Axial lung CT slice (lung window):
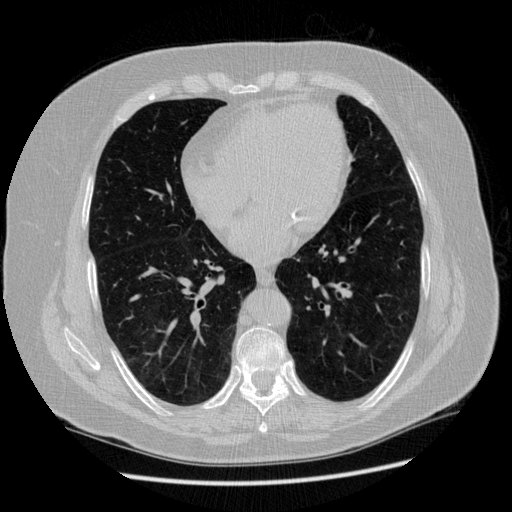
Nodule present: no